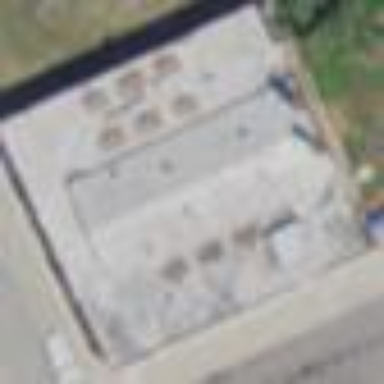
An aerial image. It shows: Building.